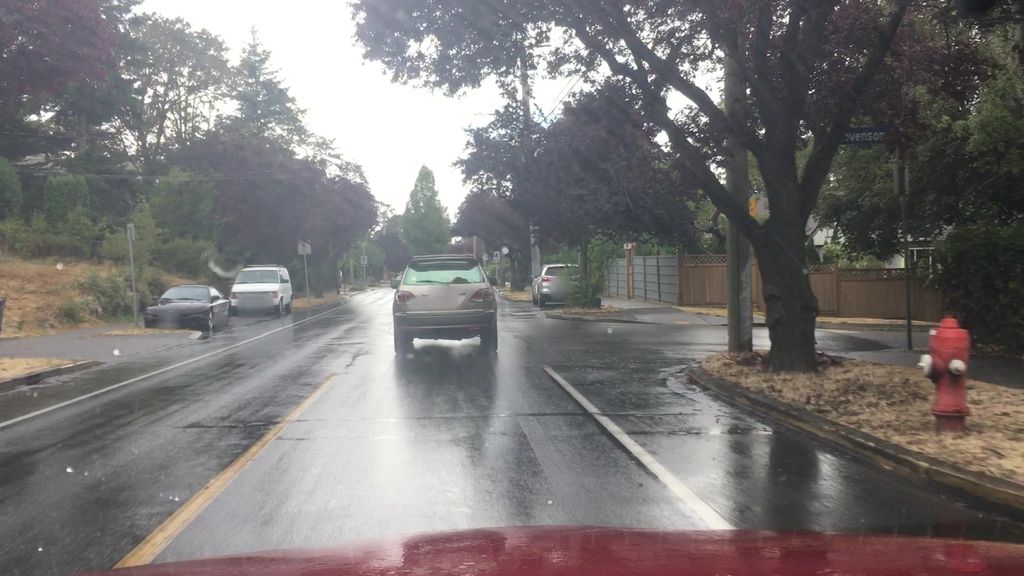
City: victoria